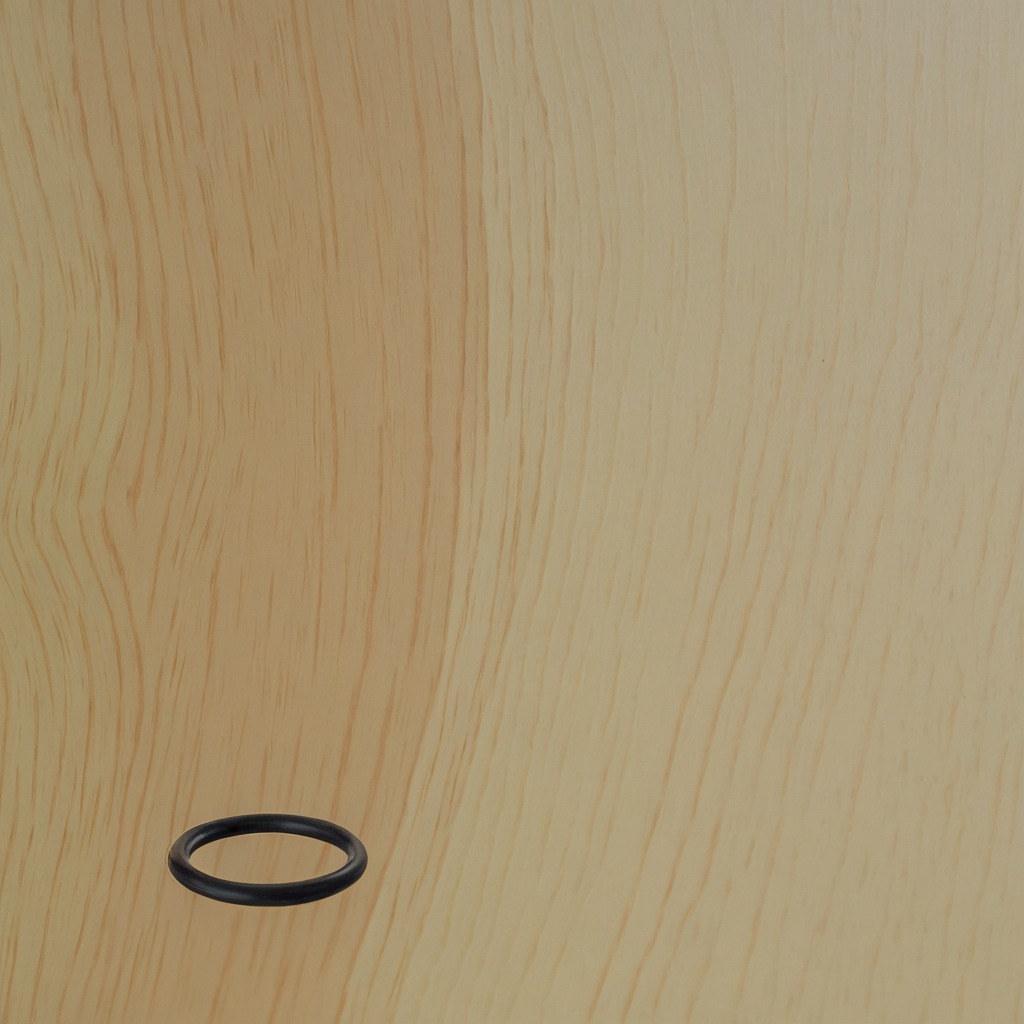
A rubber O-ring is lying on a plywood surface in a paint workshop lit by afternoon window light.